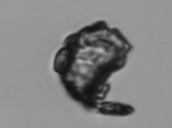
Label: Delphineis